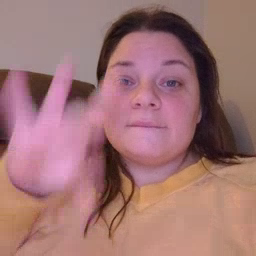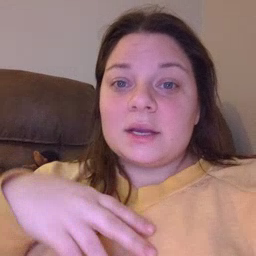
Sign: find